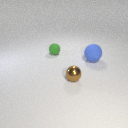
small green rubber sphere to the left of small brown metal sphere